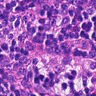
Metastatic tissue present: no